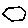
Label: hexagon